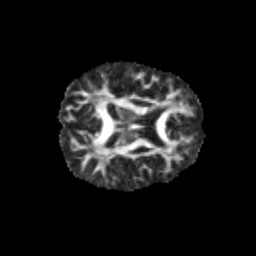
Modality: FA
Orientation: axial
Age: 12
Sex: female
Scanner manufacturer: siemens
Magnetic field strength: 3 T
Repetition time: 3.8 s
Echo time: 0.07 s